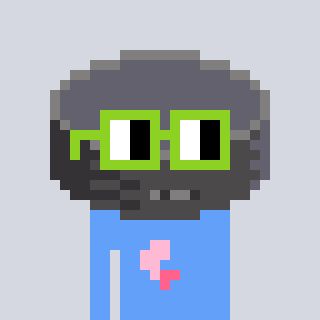
a pixel art character with square light green glasses, a hockey puck-shaped head and a blue-colored body on a cool background